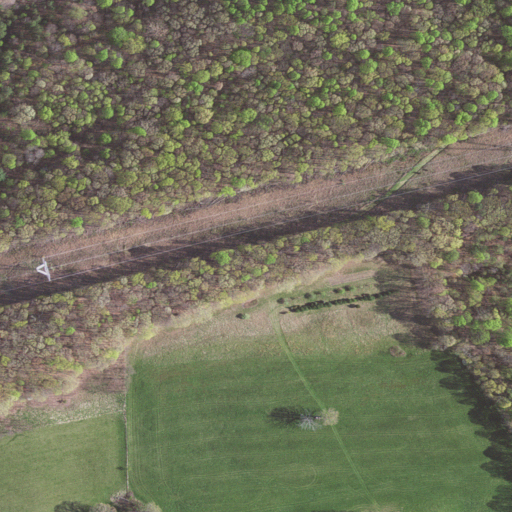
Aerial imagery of ridge(s) in Virginia named The Ridges containing deciduous forest, pasture, and mixed forest